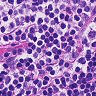
Metastatic tissue present: no